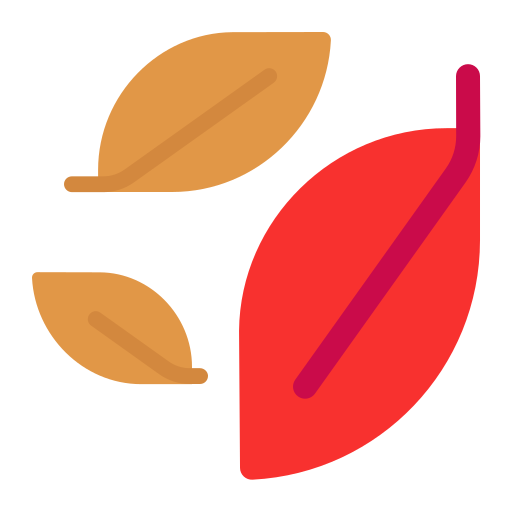
fallen leaf flat